Question: I have a page where I can open a modal window when selecting a certain "instruction"
When that modal window is loaded, I have inside of it a text input for searching, an ordered list to list all of the "instructions" (except the one I selected), a dropdown list to select the amount of instructions I want to see per page, 2 buttons for next and previous page as well as text showing the current page and how many page there is.
This is what it looks like (the Manual dropdown list does nothing for now)

So far, I get all my instructions just right, my filter work, the result per page works, the next and previous button change the page... but it seems like my numberOfPages function isn't working.
This is the modal HTML page:
'''
<div>
Search: <input type="text" ng-model="search.Description"/> Manual:
<select ng-options="manual.Description for manual in manuals">
</select>
</div>
<br />
<div class="table clearfix" style="max-width: 800px; max-height: 300px; overflow: scroll;">
<ol class="table-body clearfix">
<li class="table-row clearfix" ng-repeat="item in ( filteredItems = ( instructions | filter:search:strict)) | startFrom:currentPage*showLimit | limitTo:showLimit" ng-include="'js/manuals/manuals-item-instruction-attachment-showInstruction.html'"></li>
</ol>
</div>
<div>
<button ng-disabled="currentPage == 0" ng-click="currentPage=currentPage-1">Previous</button>
Page: {{currentPage + 1}}/{{numberOfPages()}}
<button ng-disabled="currentPage >= numberOfPages() - 1" ng-click="currentPage=currentPage + 1">Next</button>
Results per page:
<select ng-model="showLimit">
<option value="10">10</option>
<option value="20">20</option>
<option value="50">50</option>
<option value="100">100</option>
</select>
</div>
'''
This is the function where my modal is created and opened
'''
openreference: function (item) {
var modalInstance = $modal.open({
templateUrl: 'js/manuals/manuals-item-instruction-attachment.html',
controller: ModalInstanceCtrl,
resolve: {
instruction: function () {
return item;
}
}
});
modalInstance.result.then(function (selectedItem) {
$scope.selected = selectedItem;
},
function () {
$log.info('Modal dismissed at: ' + new Date());
});
}
'''
And this is my modal controller
'''
var ModalInstanceCtrl = function ($scope, $modalInstance, instruction) {
$scope.showLimit = 10;
$scope.currentPage = 0;
$scope.numberOfPages = function () {
if ($scope.currentPage + 1 > Math.ceil($scope.filteredItems.length / $scope.showLimit)) {
$scope.currentPage = 0;
}
return Math.ceil($scope.filteredItems.length / $scope.showLimit);
}
$http({ method: 'GET', url: '../api/Instructions/GetAllOtherInstructions', params: { 'instructionId': instruction.Id} }).success(function (result) {
$scope.instructions = result;
});
$scope.cancel = function () {
$modalInstance.dismiss('cancel');
};
};
'''
After debugging, my filteredItems in the numberOfPages function was always undefined no matter where I tried to place the numberOfPages function in my code.
Why are my filteredItems from the ng-repeat always undefined? I have the same thing in a non-modal page and it's working perfectly fine.
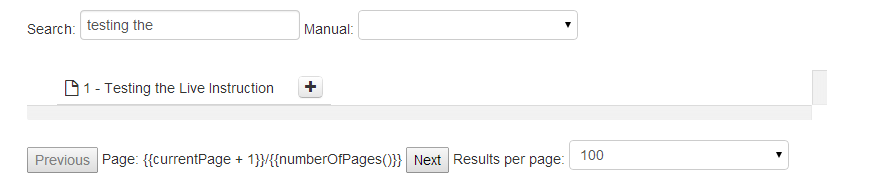
Answer: In reply to the comment, try creating an object to hold the filteredItems property. That will inherit and the property will be created on the parent object:
'''
$scope.data = { };
'''
html:
'''
<li class="table-row clearfix"
ng-repeat="item in ( data.filteredItems = ( instructions | filter:search:strict)) | startFrom:currentPage*showLimit | limitTo:showLimit"
ng-include="'js/manuals/manuals-item-instruction-attachment-showInstruction.html'"></li>
'''